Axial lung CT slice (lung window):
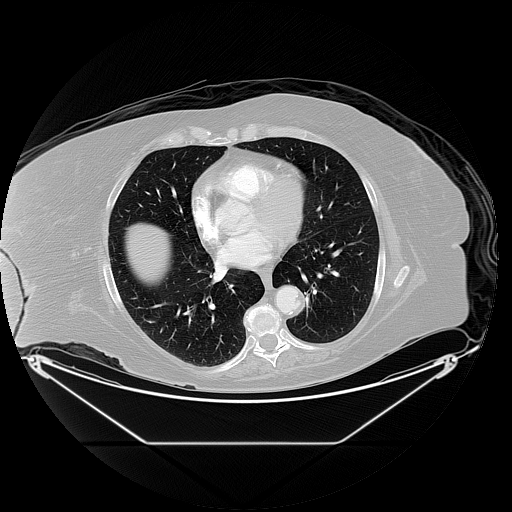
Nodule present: no